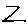
Label: zigzag